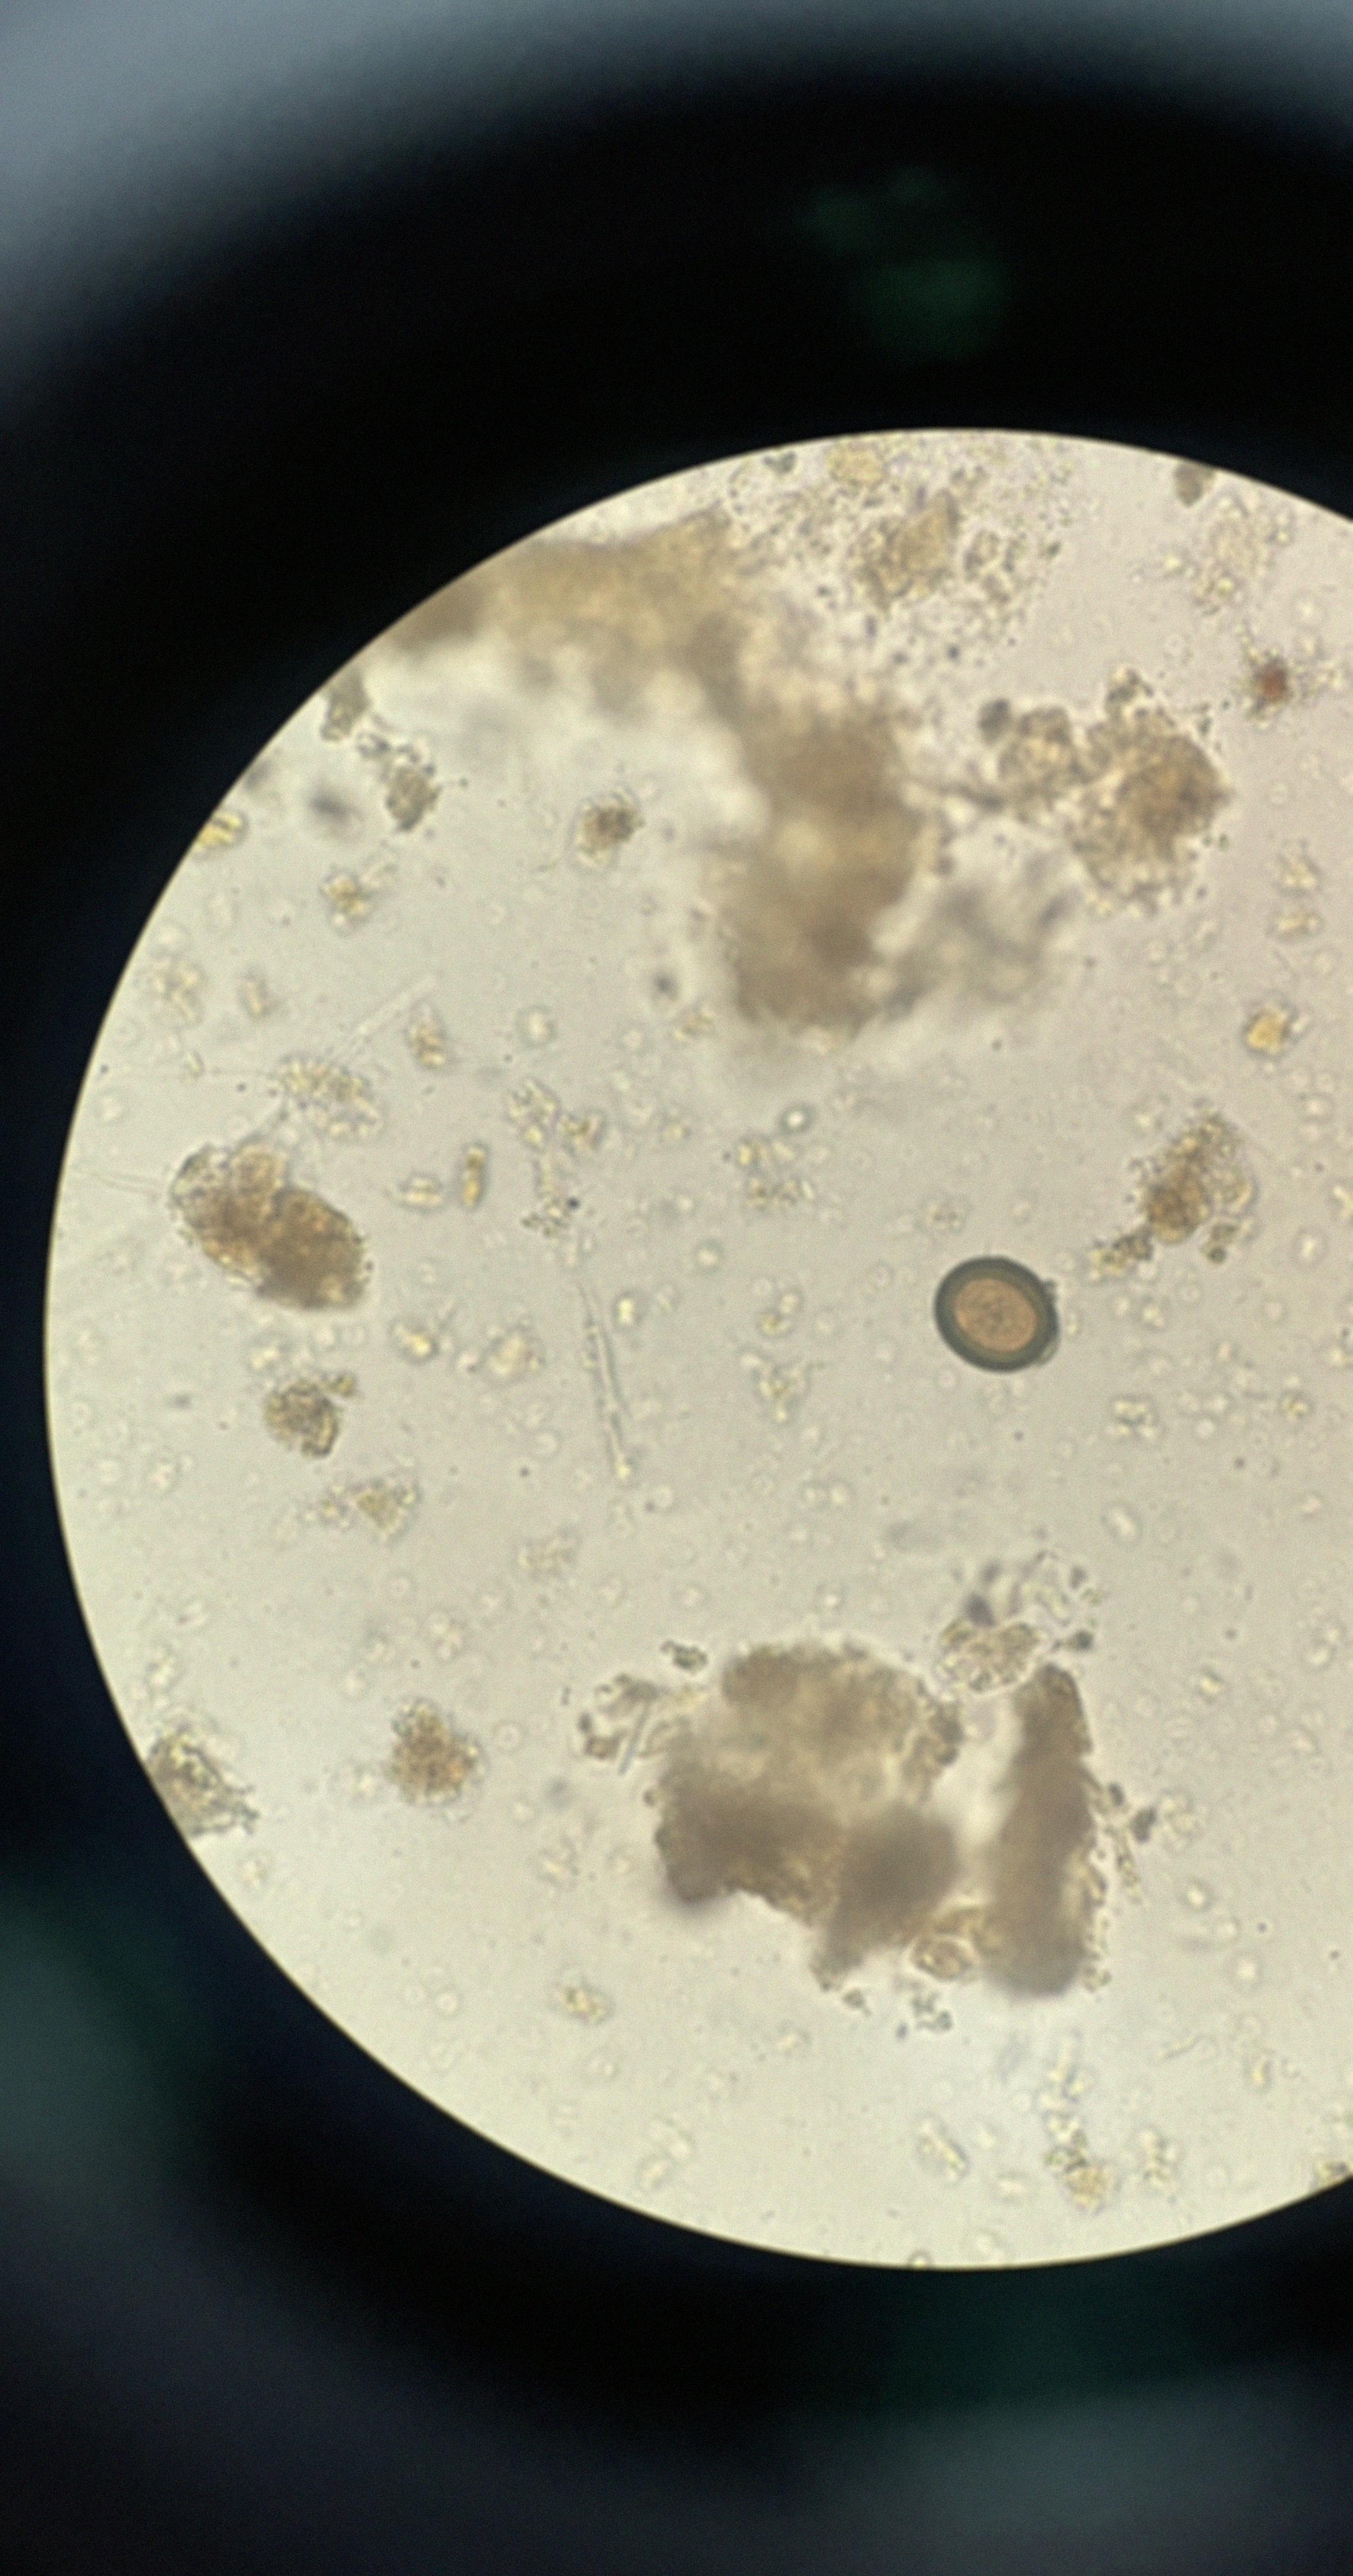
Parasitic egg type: Taenia spp. egg